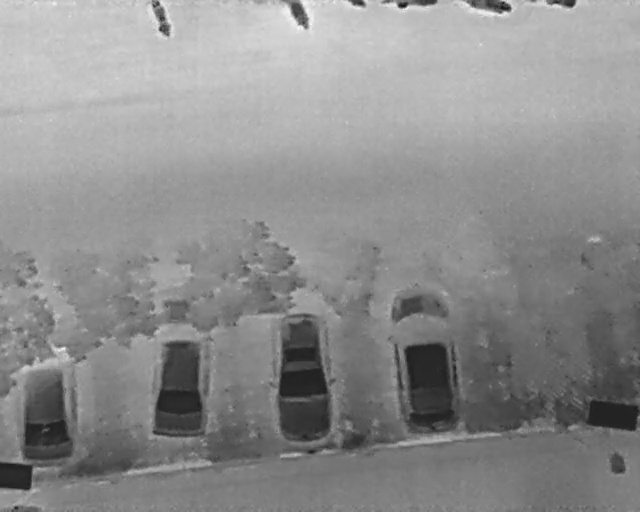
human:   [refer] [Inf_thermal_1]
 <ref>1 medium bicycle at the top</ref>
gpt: <box>[[63, -4, 64, 6, 2]]</box>

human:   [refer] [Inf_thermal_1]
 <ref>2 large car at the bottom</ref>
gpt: <box>[[54, 63, 78, 77, 175], [36, 67, 58, 80, 175]]</box>

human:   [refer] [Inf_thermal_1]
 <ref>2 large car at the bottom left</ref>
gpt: <box>[[18, 68, 37, 79, 4], [-2, 72, 17, 85, 177]]</box>

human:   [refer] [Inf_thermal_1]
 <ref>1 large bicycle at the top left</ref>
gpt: <box>[[22, 1, 28, 6, 2]]</box>

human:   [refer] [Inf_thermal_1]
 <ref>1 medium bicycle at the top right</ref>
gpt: <box>[[85, -3, 87, 5, 2]]</box>